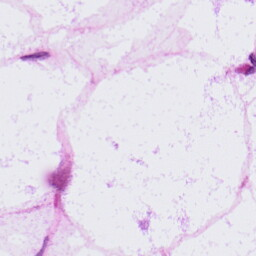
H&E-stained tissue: LymphNode